Interaction volume radius: 5 \u00c5
Interaction volume height: 20 \u00c5
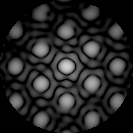
Disorder parameter: 0.2476